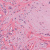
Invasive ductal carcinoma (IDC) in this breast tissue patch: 1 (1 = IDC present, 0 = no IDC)